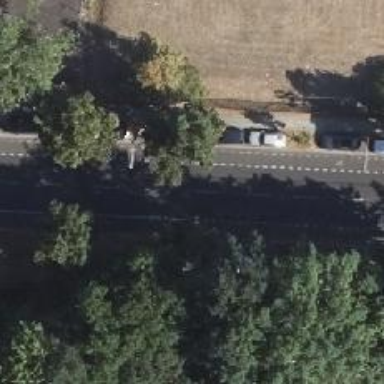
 there is parallel parking with the parking lane on the curb."